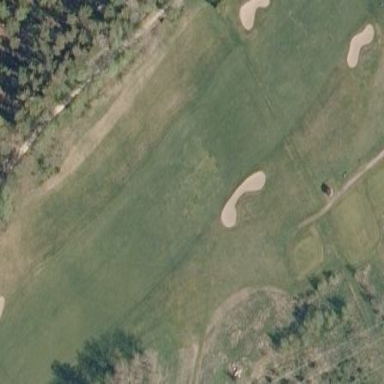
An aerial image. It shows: Golf fairway surrounded by grass.